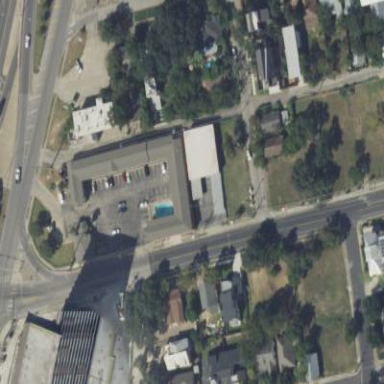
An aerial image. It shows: Motel building.